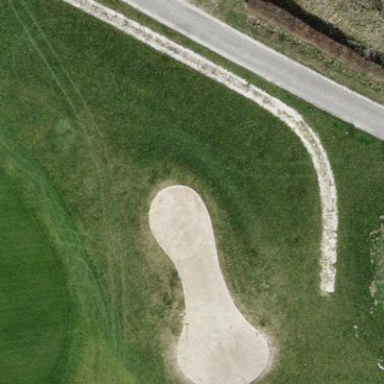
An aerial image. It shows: Sand bunker on golf course.